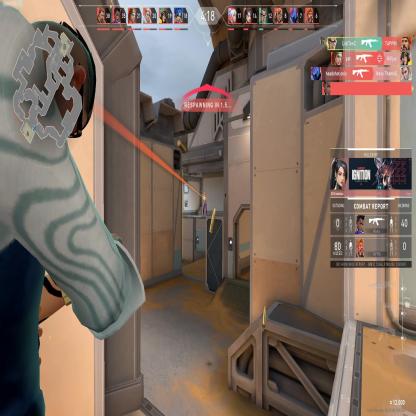
Label: enemy